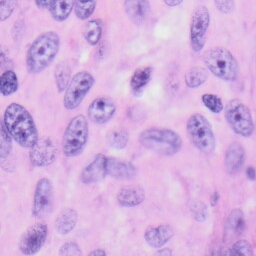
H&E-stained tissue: Skin